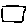
Label: square